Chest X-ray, AP view. Patient: 59 years old, sex M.
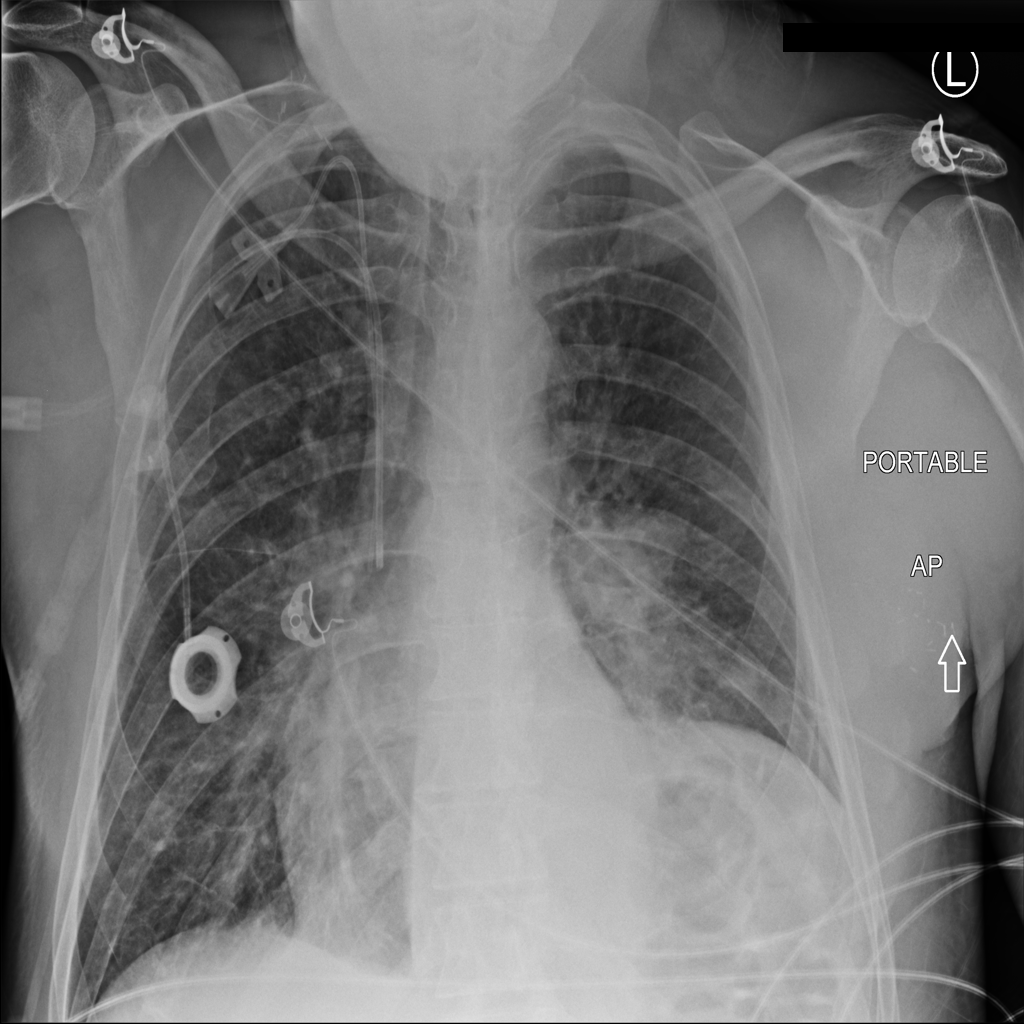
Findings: Atelectasis, Infiltration